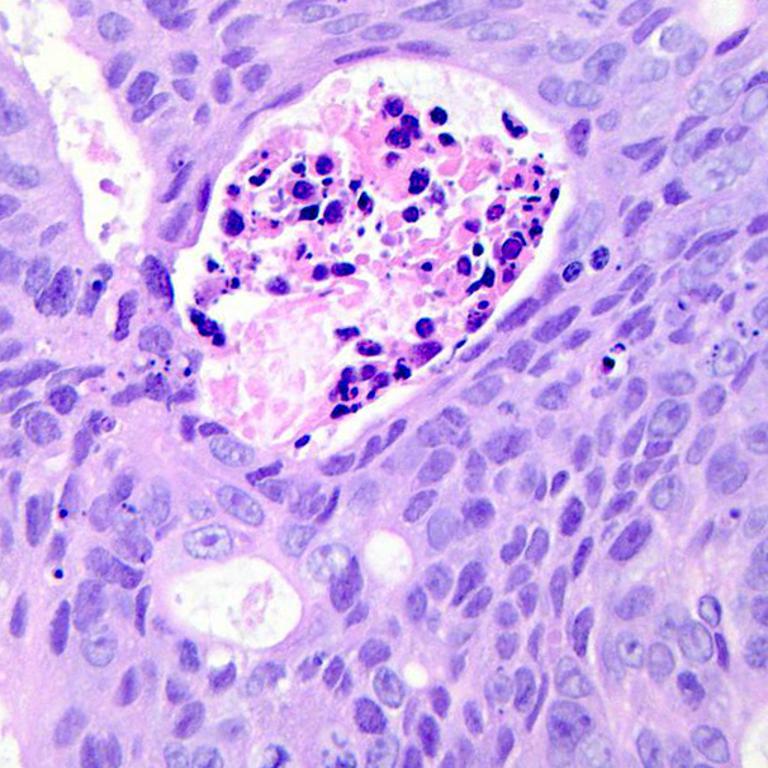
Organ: colon
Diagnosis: adenocarcinomas